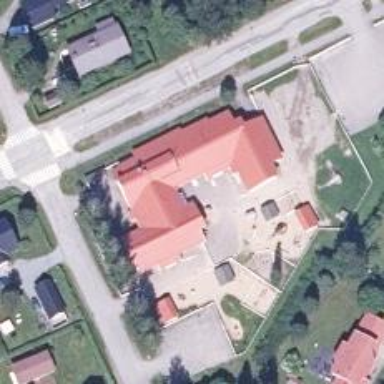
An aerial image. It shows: Kindergarten.